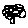
Label: tree